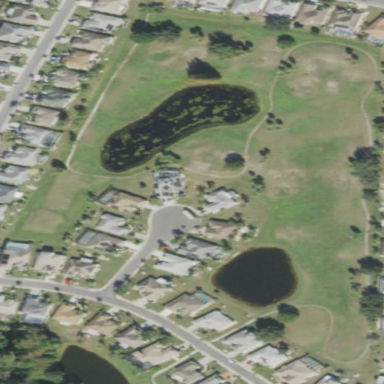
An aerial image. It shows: Golf course.